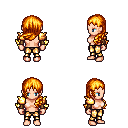
a pixel art fantasy rpg character, female body template, human, light skin, gold arm armor, gold greaves, light blonde left-swept hairstyle, leather bracers, four views (front, back, left, right), 2x2 character sprite sheet, small pixel art, hard edges, no anti-aliasing